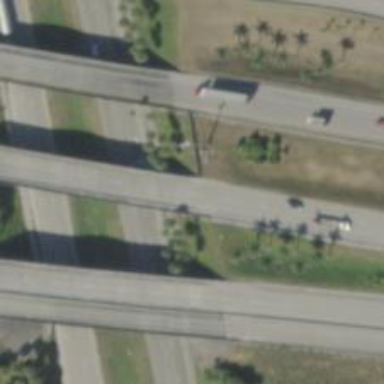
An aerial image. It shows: Motorway bridge.